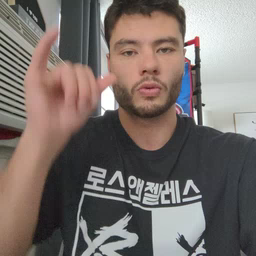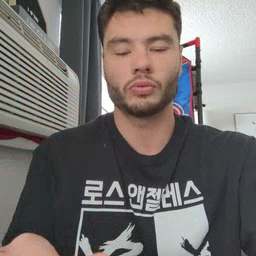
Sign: face